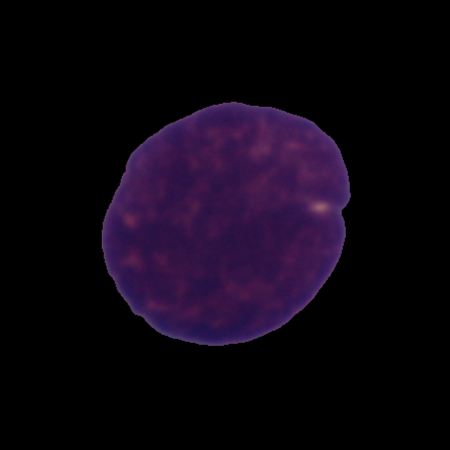
Label: cancer